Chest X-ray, AP view. Patient: 59 years old, sex M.
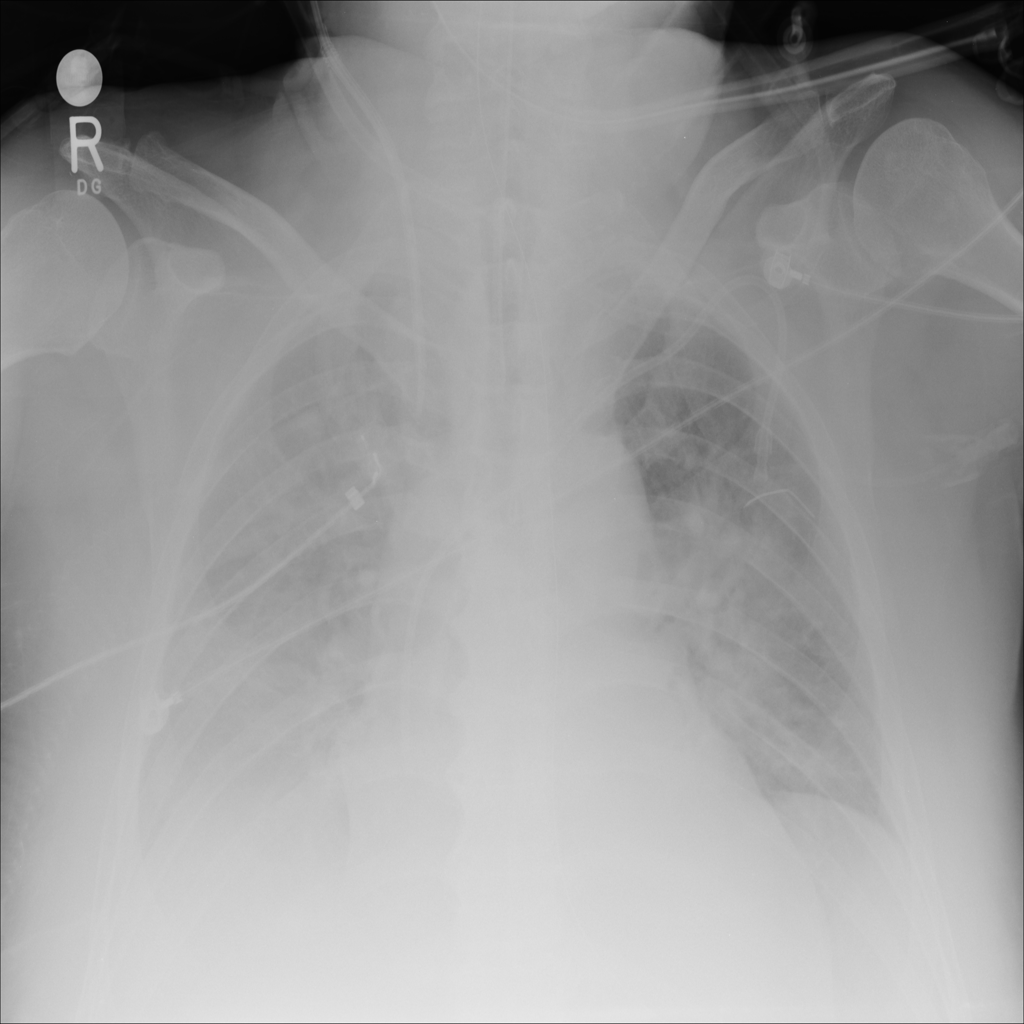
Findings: Infiltration